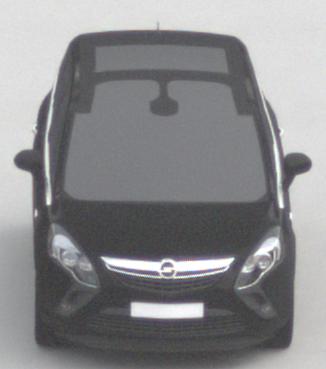
Make: Opel
Model: Zafira Tourer 1.8
Detailed model: Zafira (C) Tourer
Model produced from: 2012/01
Model produced until: 2015/06
Doors: 5
Color: black
Road condition: dry road
Daytime: morning or afternoon
Contrast: low contrast